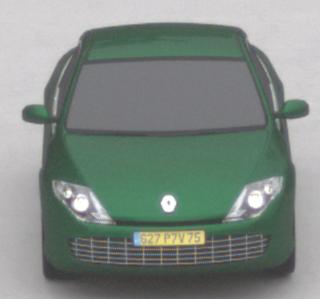
Make: Renault
Model: Laguna Coupé TCe 170
Detailed model: Laguna (III) Coupé
Model produced from: 2010/11
Model produced until: 2011/05
Doors: 2
Color: green
Road condition: dry road
Daytime: midday
Contrast: low contrast